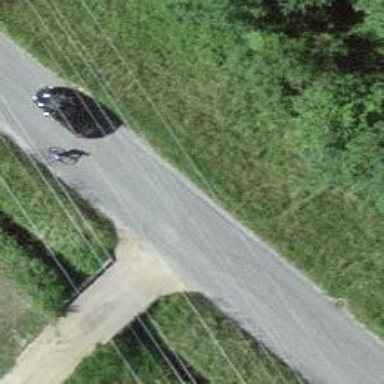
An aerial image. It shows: Track road with bridge.